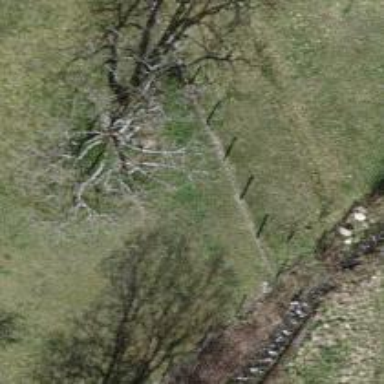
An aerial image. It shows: Single tag "natural: tree."